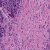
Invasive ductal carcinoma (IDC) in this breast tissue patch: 1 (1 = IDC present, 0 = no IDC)